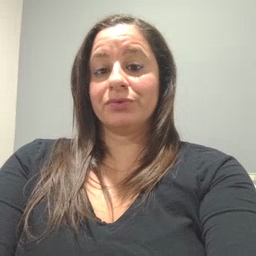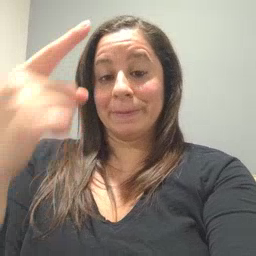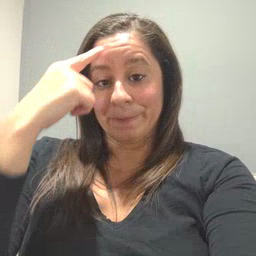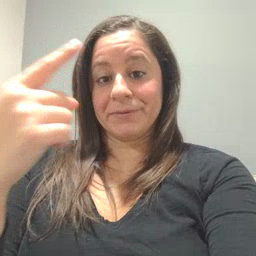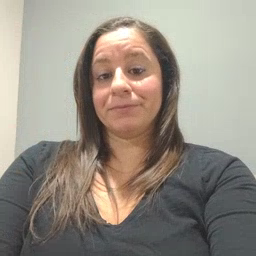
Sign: penny